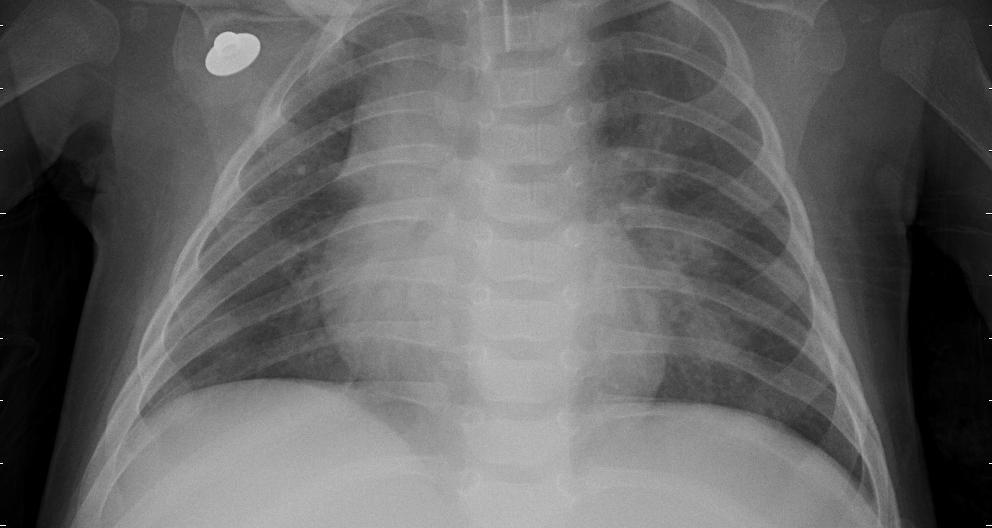
Diagnosis: PNEUMONIA